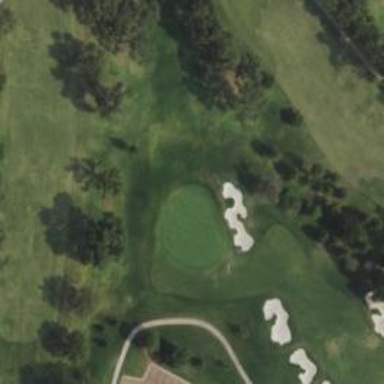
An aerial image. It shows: View of golf hole.